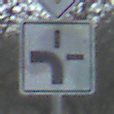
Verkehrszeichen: VerlaufVorfahrtsstrasse1
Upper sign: Vorfahrtsstrasse
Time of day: MorningAfternoon
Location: Outdoor (Nature)
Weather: Clear
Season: NotSpecified
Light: Natural